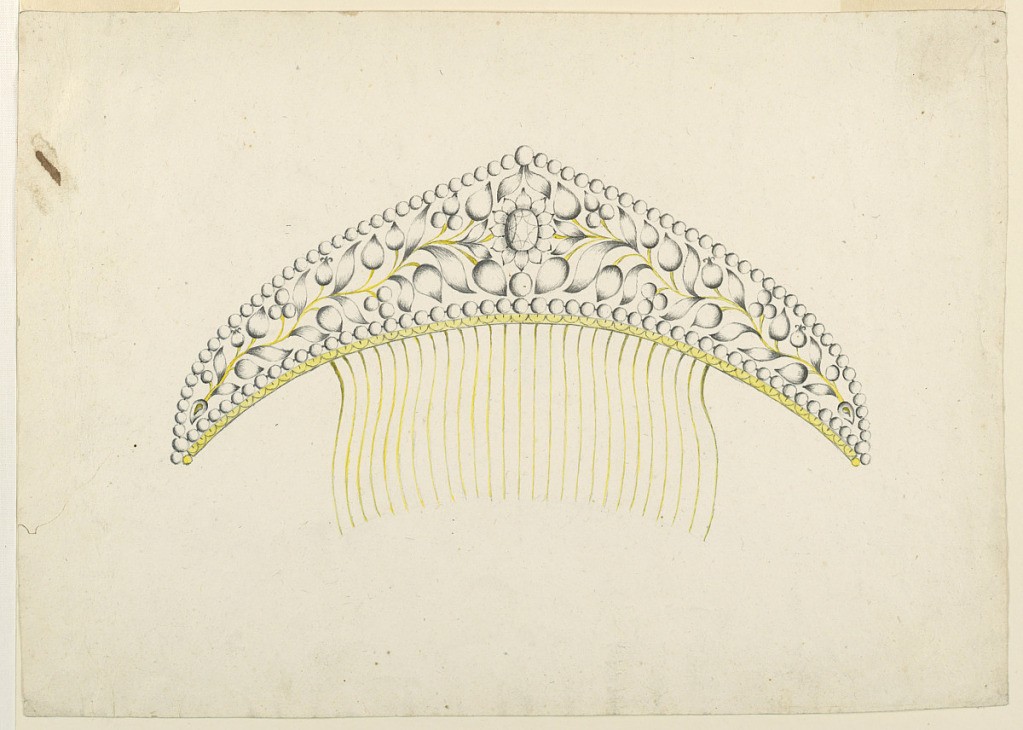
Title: Design for a Comb
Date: ca. 1830
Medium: Pen and ink, brush and gray, yellow watercolor on paper
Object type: Drawing
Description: Jewelry design for a hair comb. The cresting has the shape of a spheric triangle, with a row of round diamonds as a frame. In the center, a diamond framed as a blossom. On every side a rinceau of a branch with leaves, pomegranates and other fruits. Below, a metal stripe with an engraved frieze of scallops. Twenty-seven tines.